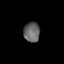
Tissue: lung
Cell type: Myeloid cells
Senescence score: 0.5897
Nuclear area (px): 311
Mean DAPI intensity: 101.116